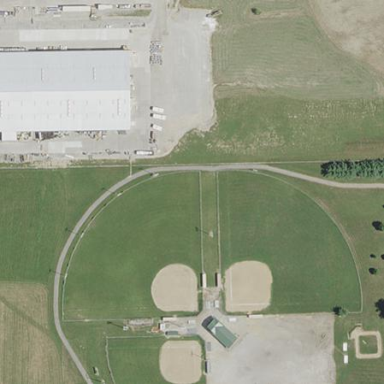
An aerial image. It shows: Baseball pitch for leisure and sports activities.